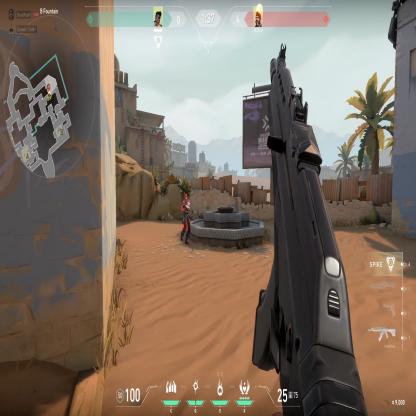
Label: enemy